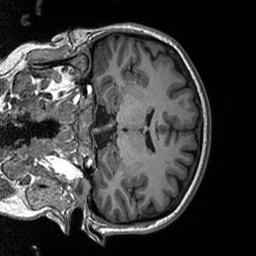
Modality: T1w
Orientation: coronal
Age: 25
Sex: male
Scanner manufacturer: siemens
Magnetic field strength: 3 T
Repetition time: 2.53 s
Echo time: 0.00219 s